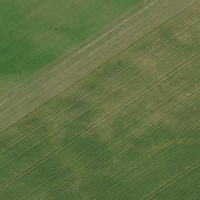
EUNIS habitat code: 52
Species observed at this site:
Centaurea solstitialis